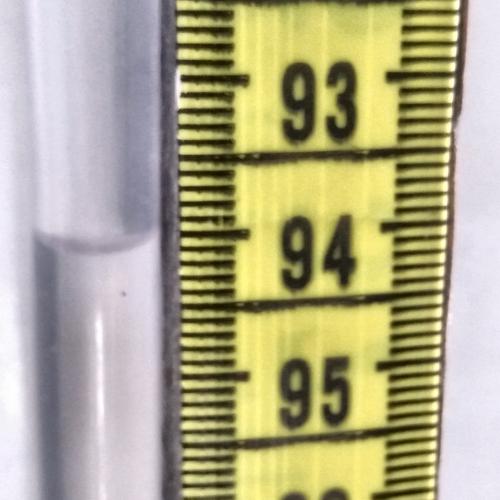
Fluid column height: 94.1 cm